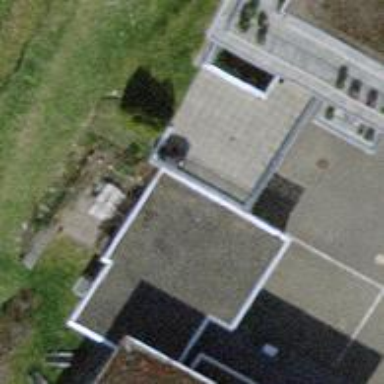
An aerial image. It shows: Group of garages.